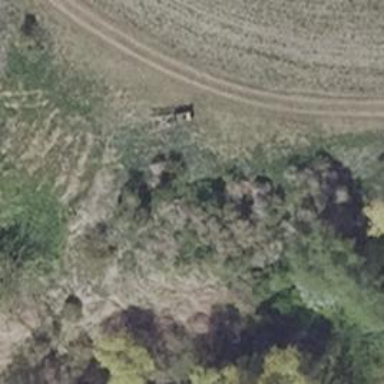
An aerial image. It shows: Hunting stand.